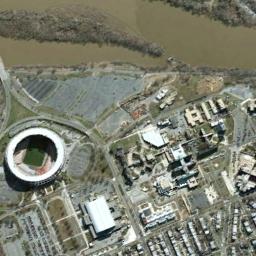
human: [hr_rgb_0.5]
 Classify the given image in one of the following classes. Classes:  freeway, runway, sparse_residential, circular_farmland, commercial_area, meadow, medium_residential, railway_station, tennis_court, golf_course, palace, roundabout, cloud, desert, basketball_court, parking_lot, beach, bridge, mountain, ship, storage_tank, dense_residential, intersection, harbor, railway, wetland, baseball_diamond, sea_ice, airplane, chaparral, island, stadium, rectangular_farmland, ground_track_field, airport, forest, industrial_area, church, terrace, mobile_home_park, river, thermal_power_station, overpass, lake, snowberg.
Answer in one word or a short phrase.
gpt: stadium